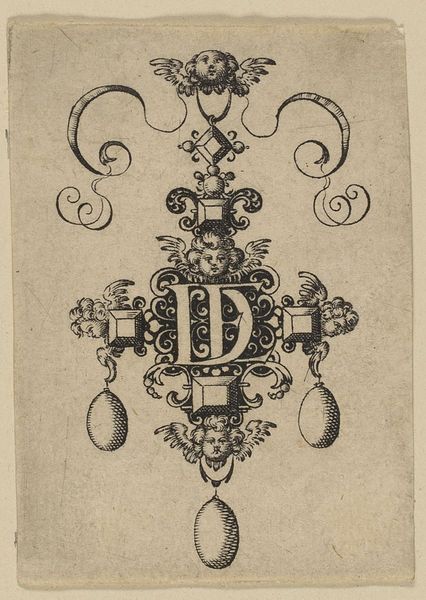
Titel: Anhänger mit Monogramm
Künstler: Paul Birckenholtz
Standort: Hamburg
Institution: Museum für Kunst und Gewerbe Hamburg
Schlagwörter: schmuck, schrift, grafik, graphik, ornamente, fotografie, photographie, druckgraphik, druckgrafik, monogramm, stich, buchstaben, kunstgewerbe, kupferstich, kunsthandwerk, alphabet, juwelen, reproduktionen, goldschmiedearbeiten, industriedesign, druckerzeugnisse, schweifwerk, ornamentstich, vorlageblätter